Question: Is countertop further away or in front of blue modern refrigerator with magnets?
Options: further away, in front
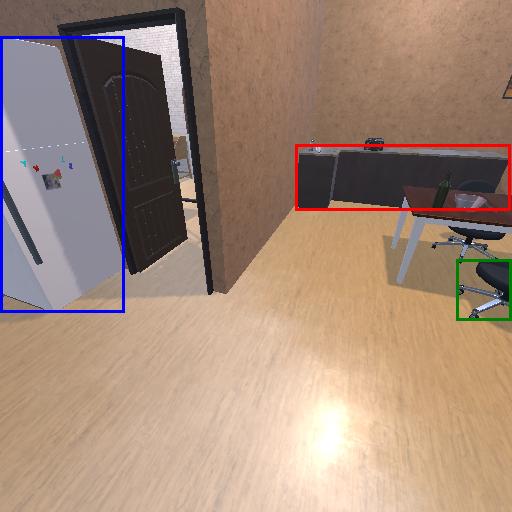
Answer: further away